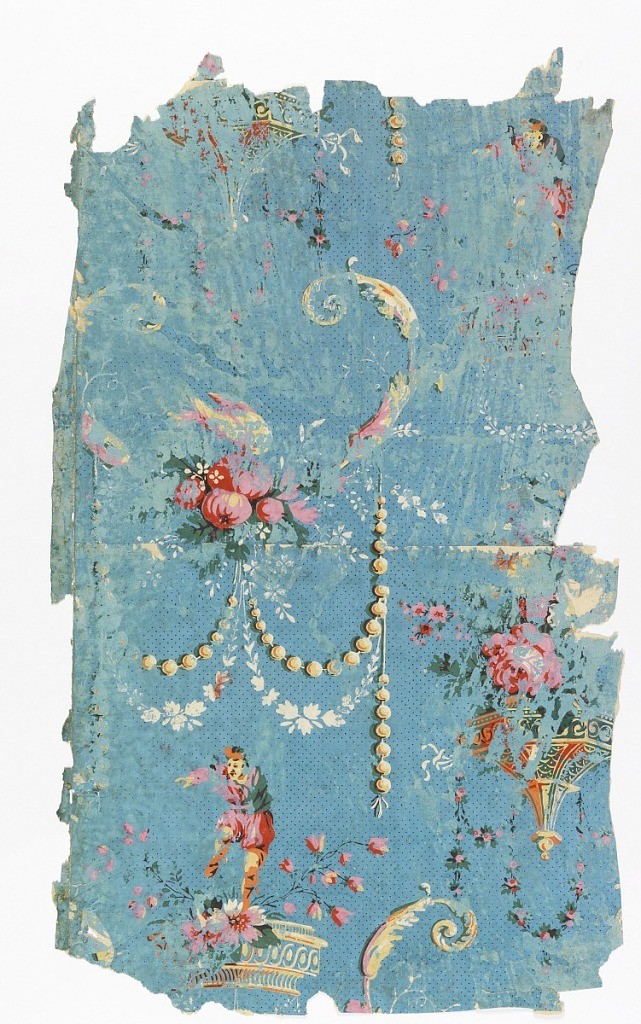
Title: Sidewall
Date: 1775
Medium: Block-printed on handmade paper
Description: Alternating motifs of fruit and flower clusters, and carved bracket supporting a man in Chinese costume; ground stippled and open space between larger motifs broken by festooned beads. Printed in colors on blue ground. Vertical rectangle of joined sheets of paper.